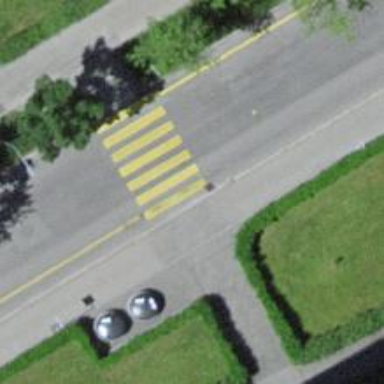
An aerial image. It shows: Asphalt footway.